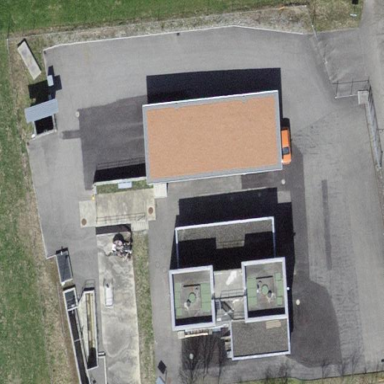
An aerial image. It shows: Wastewater plant.